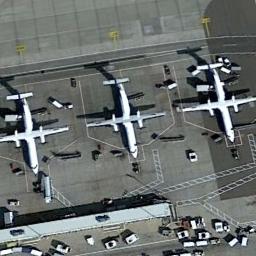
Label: airplane